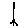
Label: bird